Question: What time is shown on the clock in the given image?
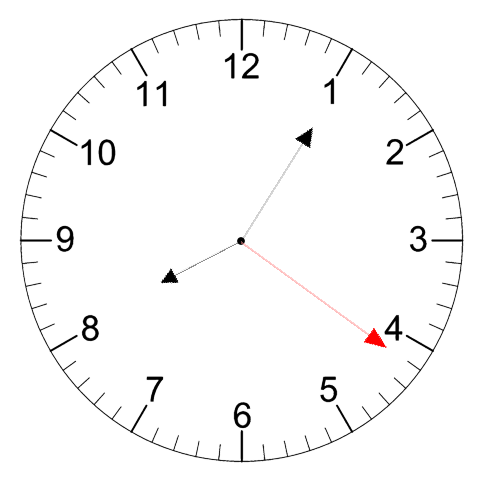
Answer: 08:05:21